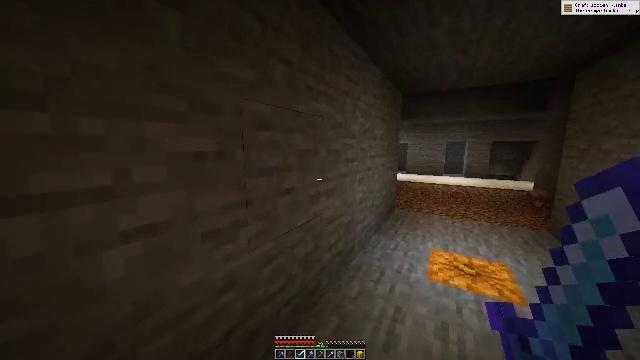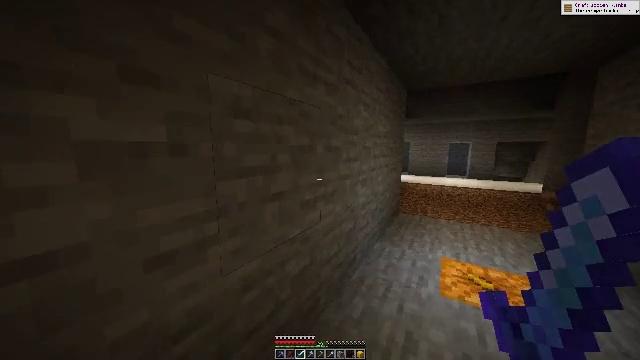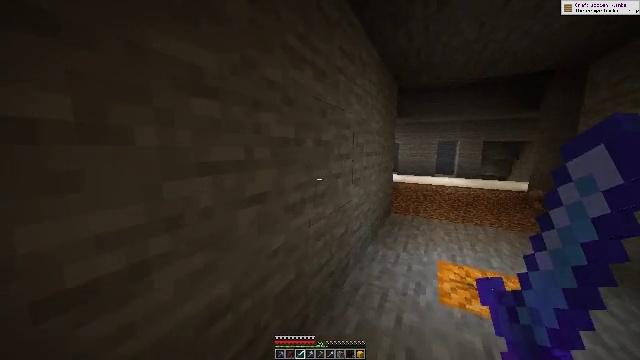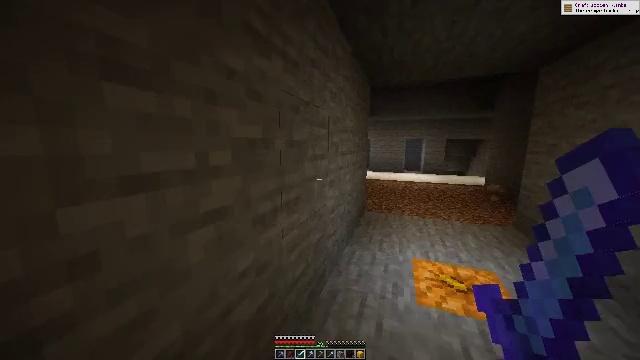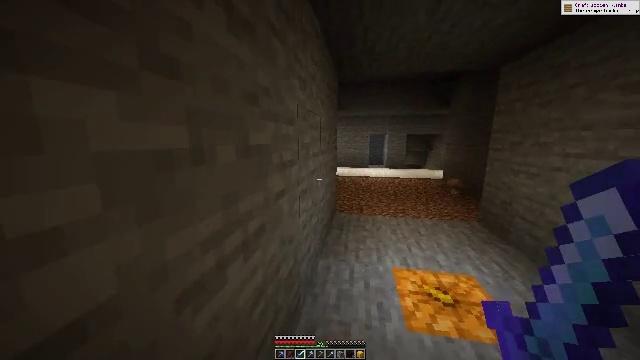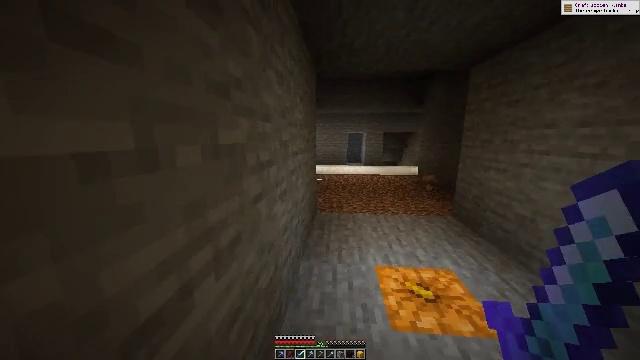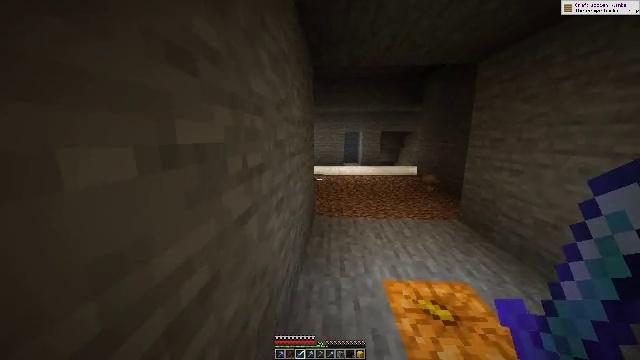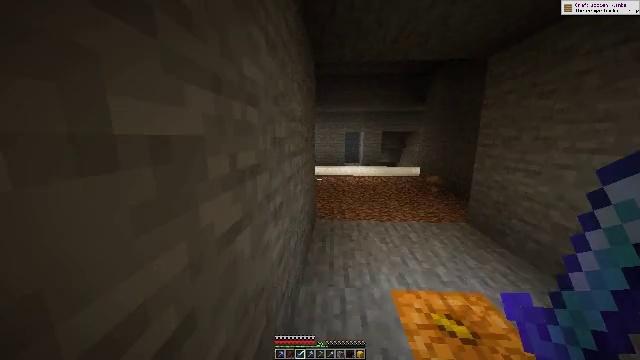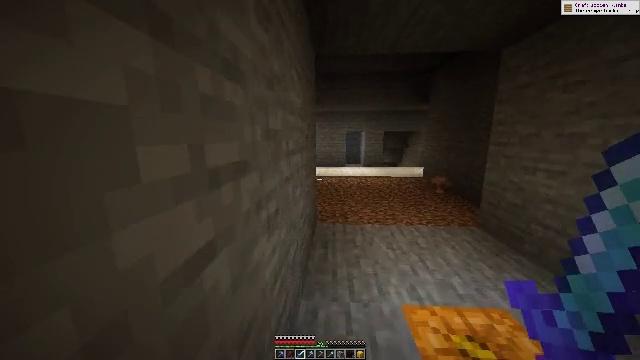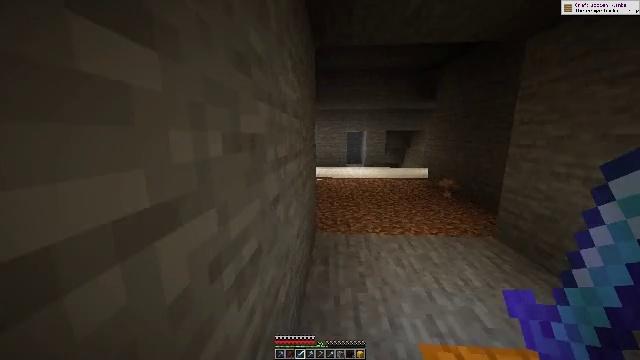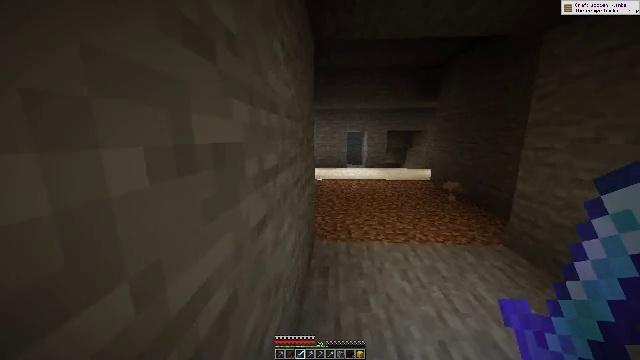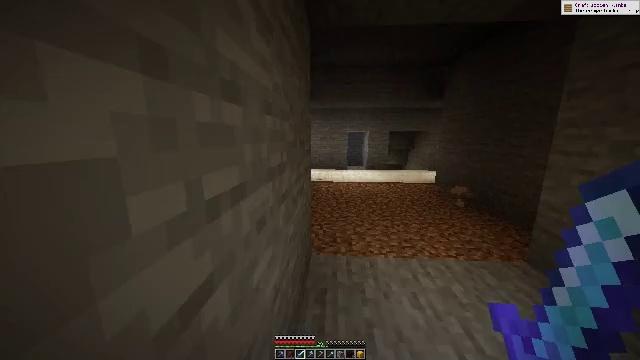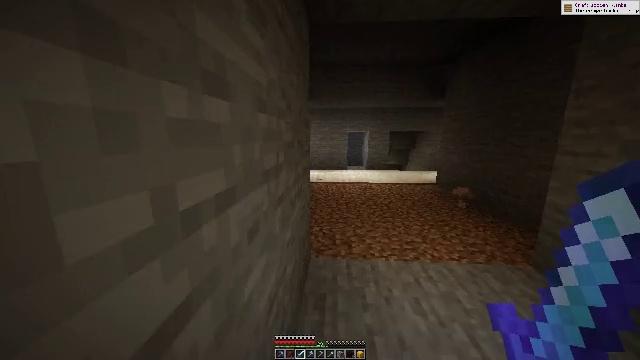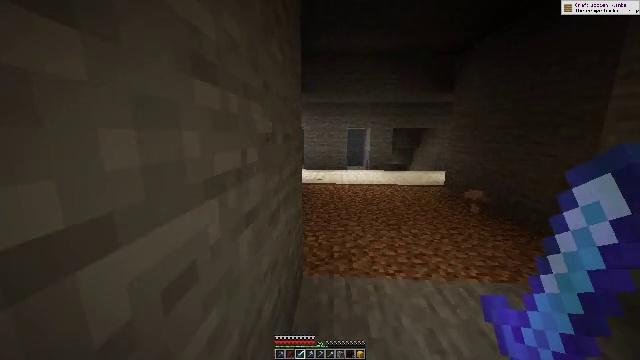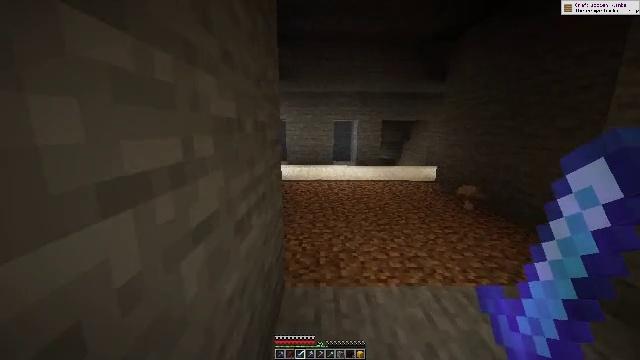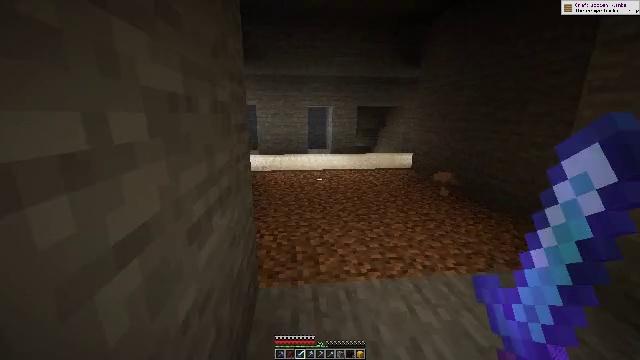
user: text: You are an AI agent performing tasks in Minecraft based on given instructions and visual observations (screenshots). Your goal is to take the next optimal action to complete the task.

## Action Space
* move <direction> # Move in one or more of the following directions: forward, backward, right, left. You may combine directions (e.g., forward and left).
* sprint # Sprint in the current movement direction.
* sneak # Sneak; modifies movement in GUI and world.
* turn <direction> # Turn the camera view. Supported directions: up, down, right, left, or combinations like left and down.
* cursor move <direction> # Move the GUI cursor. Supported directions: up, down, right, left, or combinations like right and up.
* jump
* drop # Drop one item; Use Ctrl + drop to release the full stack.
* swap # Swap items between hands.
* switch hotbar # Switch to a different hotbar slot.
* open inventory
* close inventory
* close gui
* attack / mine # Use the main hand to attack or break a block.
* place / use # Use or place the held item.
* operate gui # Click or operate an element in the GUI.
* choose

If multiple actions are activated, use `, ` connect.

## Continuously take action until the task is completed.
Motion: motion action
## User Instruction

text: Remove and gather vines.
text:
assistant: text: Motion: move forward
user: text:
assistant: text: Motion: move forward, turn right
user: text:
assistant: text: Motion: move forward, turn right
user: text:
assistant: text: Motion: move forward, turn right and down
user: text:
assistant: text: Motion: move forward, turn right
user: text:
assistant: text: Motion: move forward, turn right
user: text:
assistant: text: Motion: move forward
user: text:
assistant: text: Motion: move forward
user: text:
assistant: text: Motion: move forward
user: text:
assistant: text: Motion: move forward
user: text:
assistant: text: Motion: move forward
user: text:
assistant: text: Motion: move forward
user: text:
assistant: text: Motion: move forward
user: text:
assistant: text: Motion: move forward, turn right and down
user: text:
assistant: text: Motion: move forward, turn right and down
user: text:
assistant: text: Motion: move forward, turn right and down
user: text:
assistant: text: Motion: move forward
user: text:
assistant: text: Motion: move forward
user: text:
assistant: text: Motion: move forward
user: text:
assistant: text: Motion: move forward
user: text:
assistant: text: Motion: move forward
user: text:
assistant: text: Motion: move forward
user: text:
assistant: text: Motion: move forward
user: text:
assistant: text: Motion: move forward
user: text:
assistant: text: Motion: move forward
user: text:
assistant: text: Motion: move forward, turn right
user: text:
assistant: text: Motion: move forward, turn right and down
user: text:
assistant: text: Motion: move forward, turn right and down
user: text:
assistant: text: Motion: move forward, turn right and down
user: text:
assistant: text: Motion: move forward